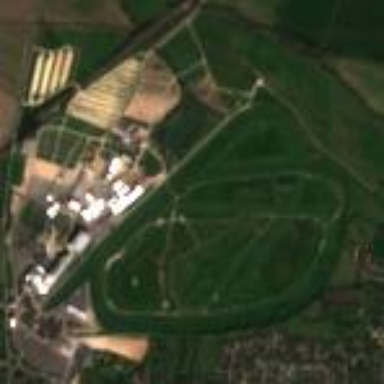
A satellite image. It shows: Grassy area used for horse racing.